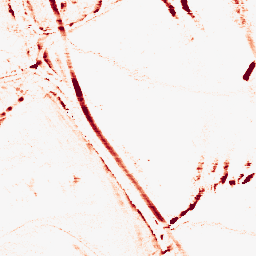
Category: morphological
Decomposition family: morphological_rect
Decomposition parameters: operation: opening
width: 10
height: 3
Upsampling method: sinc_blackman
Upsampling parameters: scale: 4
kernel_size: 16
Upsampling scale: 4